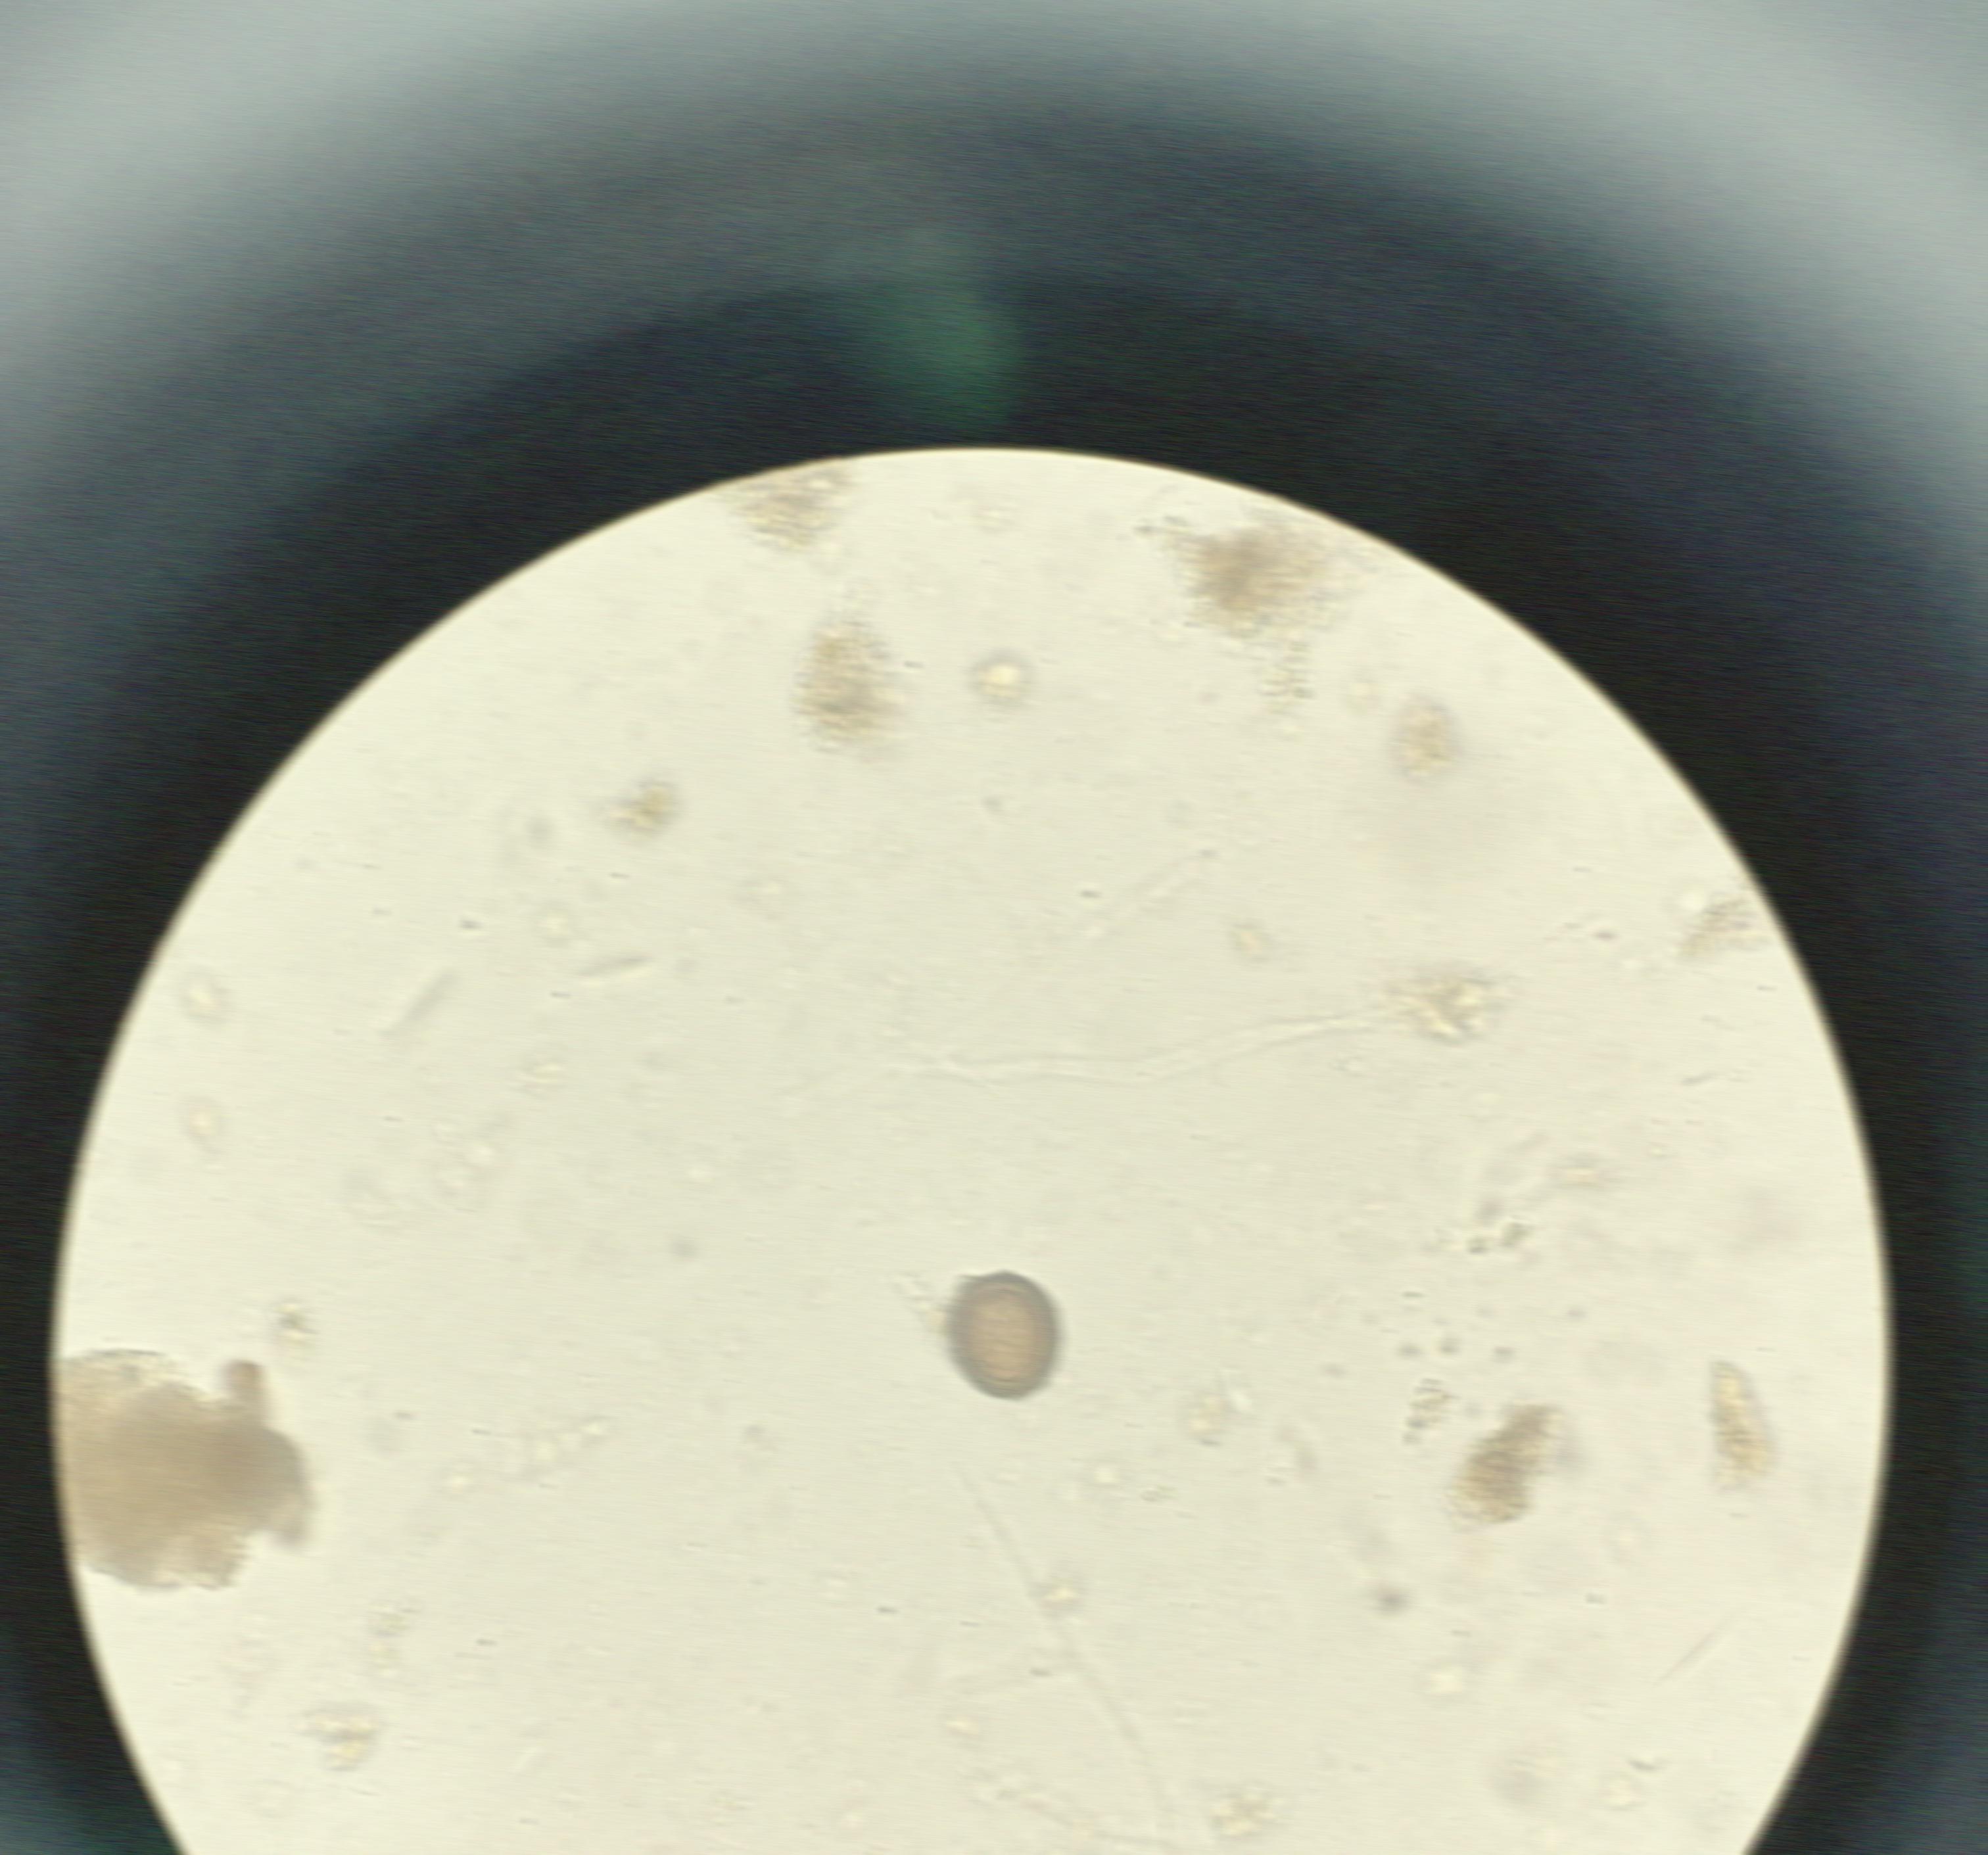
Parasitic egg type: Taenia spp. egg